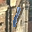
Label: 1